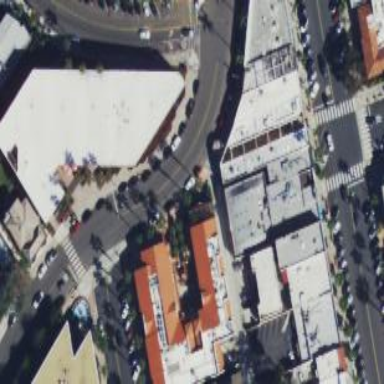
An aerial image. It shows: Commercial building.